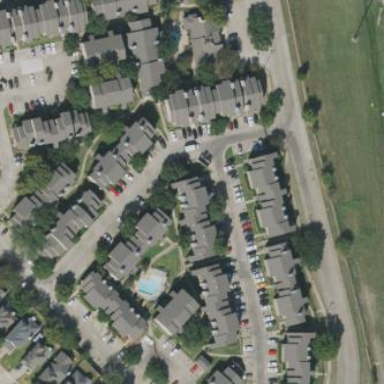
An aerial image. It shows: Residential area with apartments.